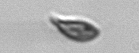
Label: Cryptophyta